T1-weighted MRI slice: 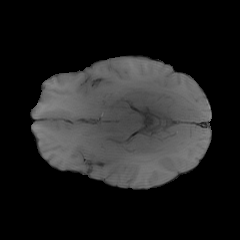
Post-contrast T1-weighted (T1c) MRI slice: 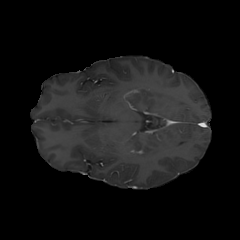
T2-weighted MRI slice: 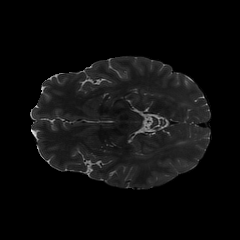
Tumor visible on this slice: no